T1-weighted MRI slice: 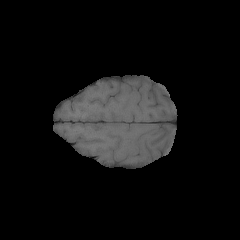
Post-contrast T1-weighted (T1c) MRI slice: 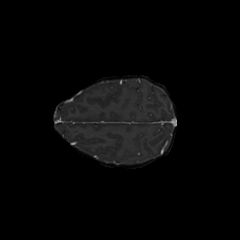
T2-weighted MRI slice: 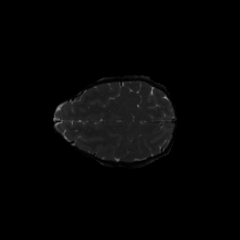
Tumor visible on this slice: no